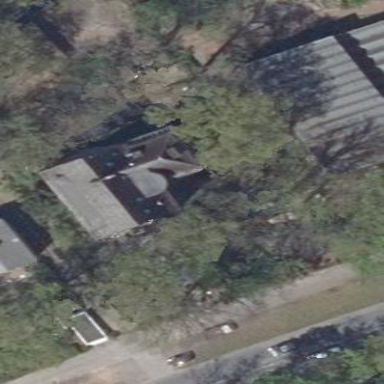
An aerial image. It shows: Detached building with gabled roof.